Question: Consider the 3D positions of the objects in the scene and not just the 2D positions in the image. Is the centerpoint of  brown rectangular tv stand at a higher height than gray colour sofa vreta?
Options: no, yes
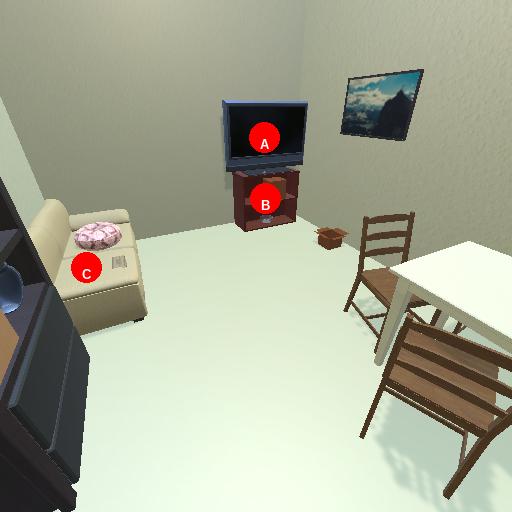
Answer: no